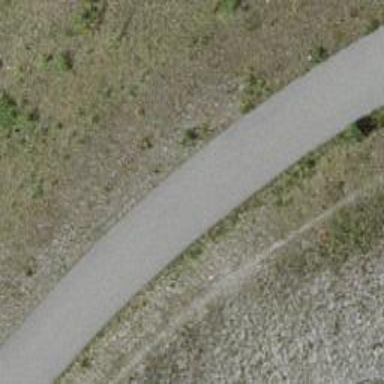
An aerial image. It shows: Cycleway with asphalt surface running along embankment.